Question: I'm trying to Create a CSS style that displays 3 elements in a single row, but the second elements should start after the first element ends, third element starts after 2nd element ends.
It must be responsive.
Thanks.

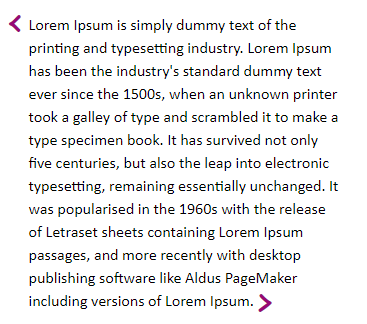
Answer: If you are creating some custom quote symbols, just use 'quotes' css and '::before' '::after' pseudo elements to customize them:
'''
q {
quotes: "<" ">";
padding-left: 1rem;
display: block;
}
q::before {
display: block;
margin-left: -1rem;
}
q::after {
margin-left: 0.5rem;
}
q::before, q::after {
position: absolute;
margin-top: -0.5rem;
font-size: 1.5em;
color: purple;
}
'''
'''
<q>Lorem ipsum dolor sit amet consectetur adipisicing elit. Consectetur quisquam nam perspiciatis obcaecati aspernatur quo nostrum culpa! Earum beatae ducimus architecto amet totam debitis sint cupiditate consequatur sapiente, sit nihil. Lorem ipsum dolor sit amet consectetur adipisicing elit. Consectetur quisquam nam perspiciatis obcaecati aspernatur quo nostrum culpa! Earum beatae ducimus architecto amet totam debitis sint cupiditate consequatur sapiente, sit nihil.</q>
'''